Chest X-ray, PA view. Patient: 15 years old, sex M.
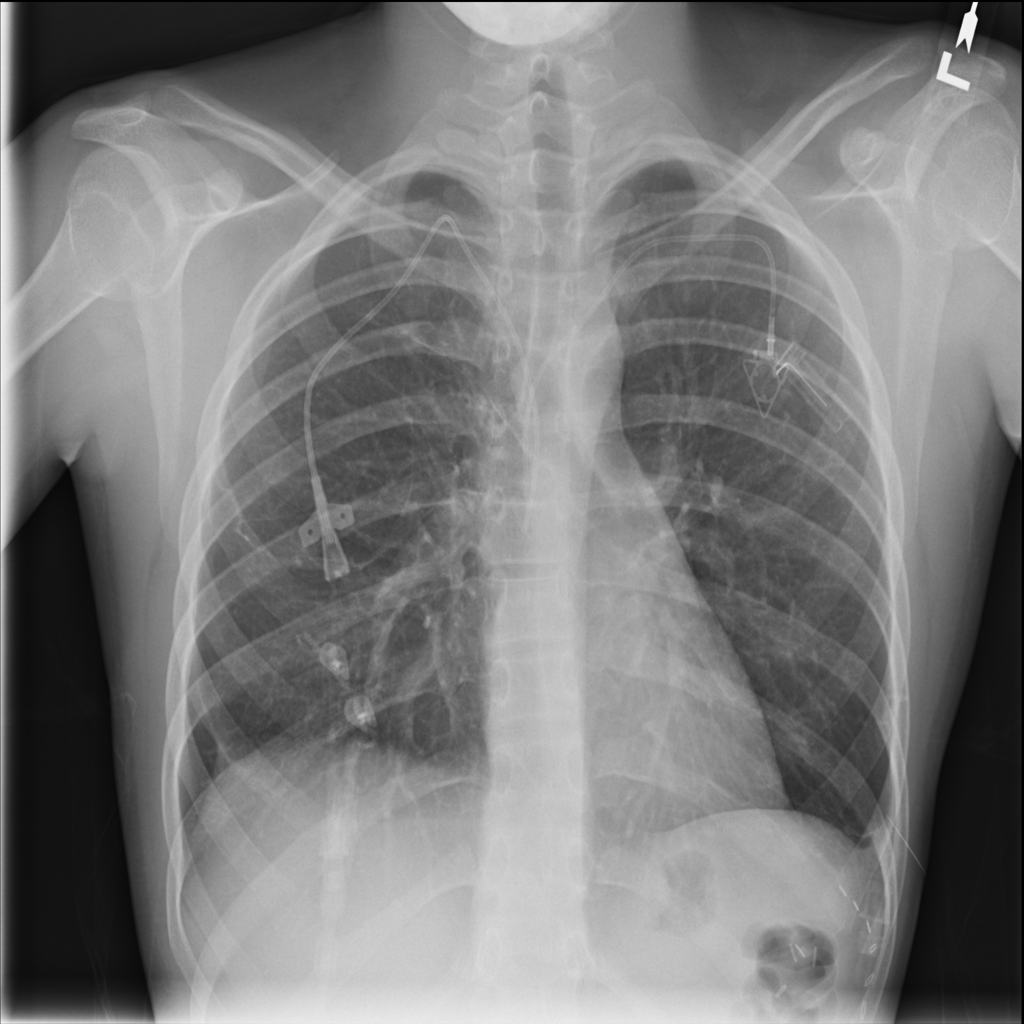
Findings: No Finding